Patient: sex M, age 73
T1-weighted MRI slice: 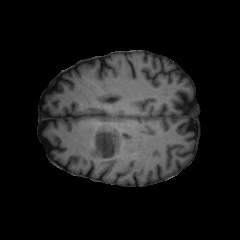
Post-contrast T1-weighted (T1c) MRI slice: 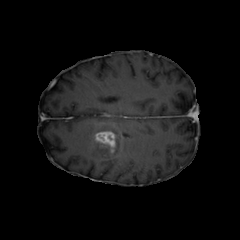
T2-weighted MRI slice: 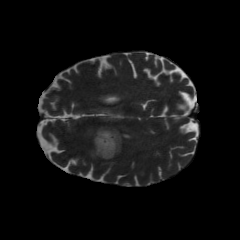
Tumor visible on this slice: yes
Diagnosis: Glioblastoma, IDH-wildtype
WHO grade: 4